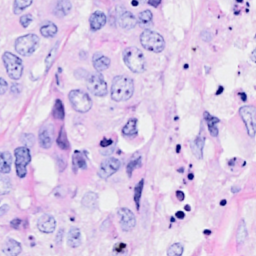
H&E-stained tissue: Breast